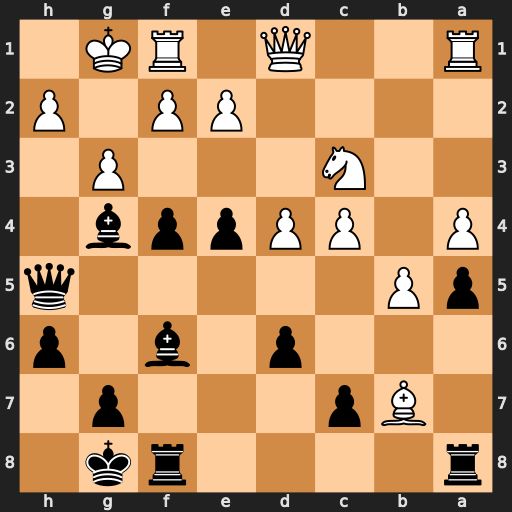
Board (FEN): r4rk1/1Bp3p1/3p1b1p/pP5q/P1PPppb1/2N3P1/4PP1P/R2Q1RK1
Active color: b
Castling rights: -
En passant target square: -
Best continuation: f3 exf3 Bxf3